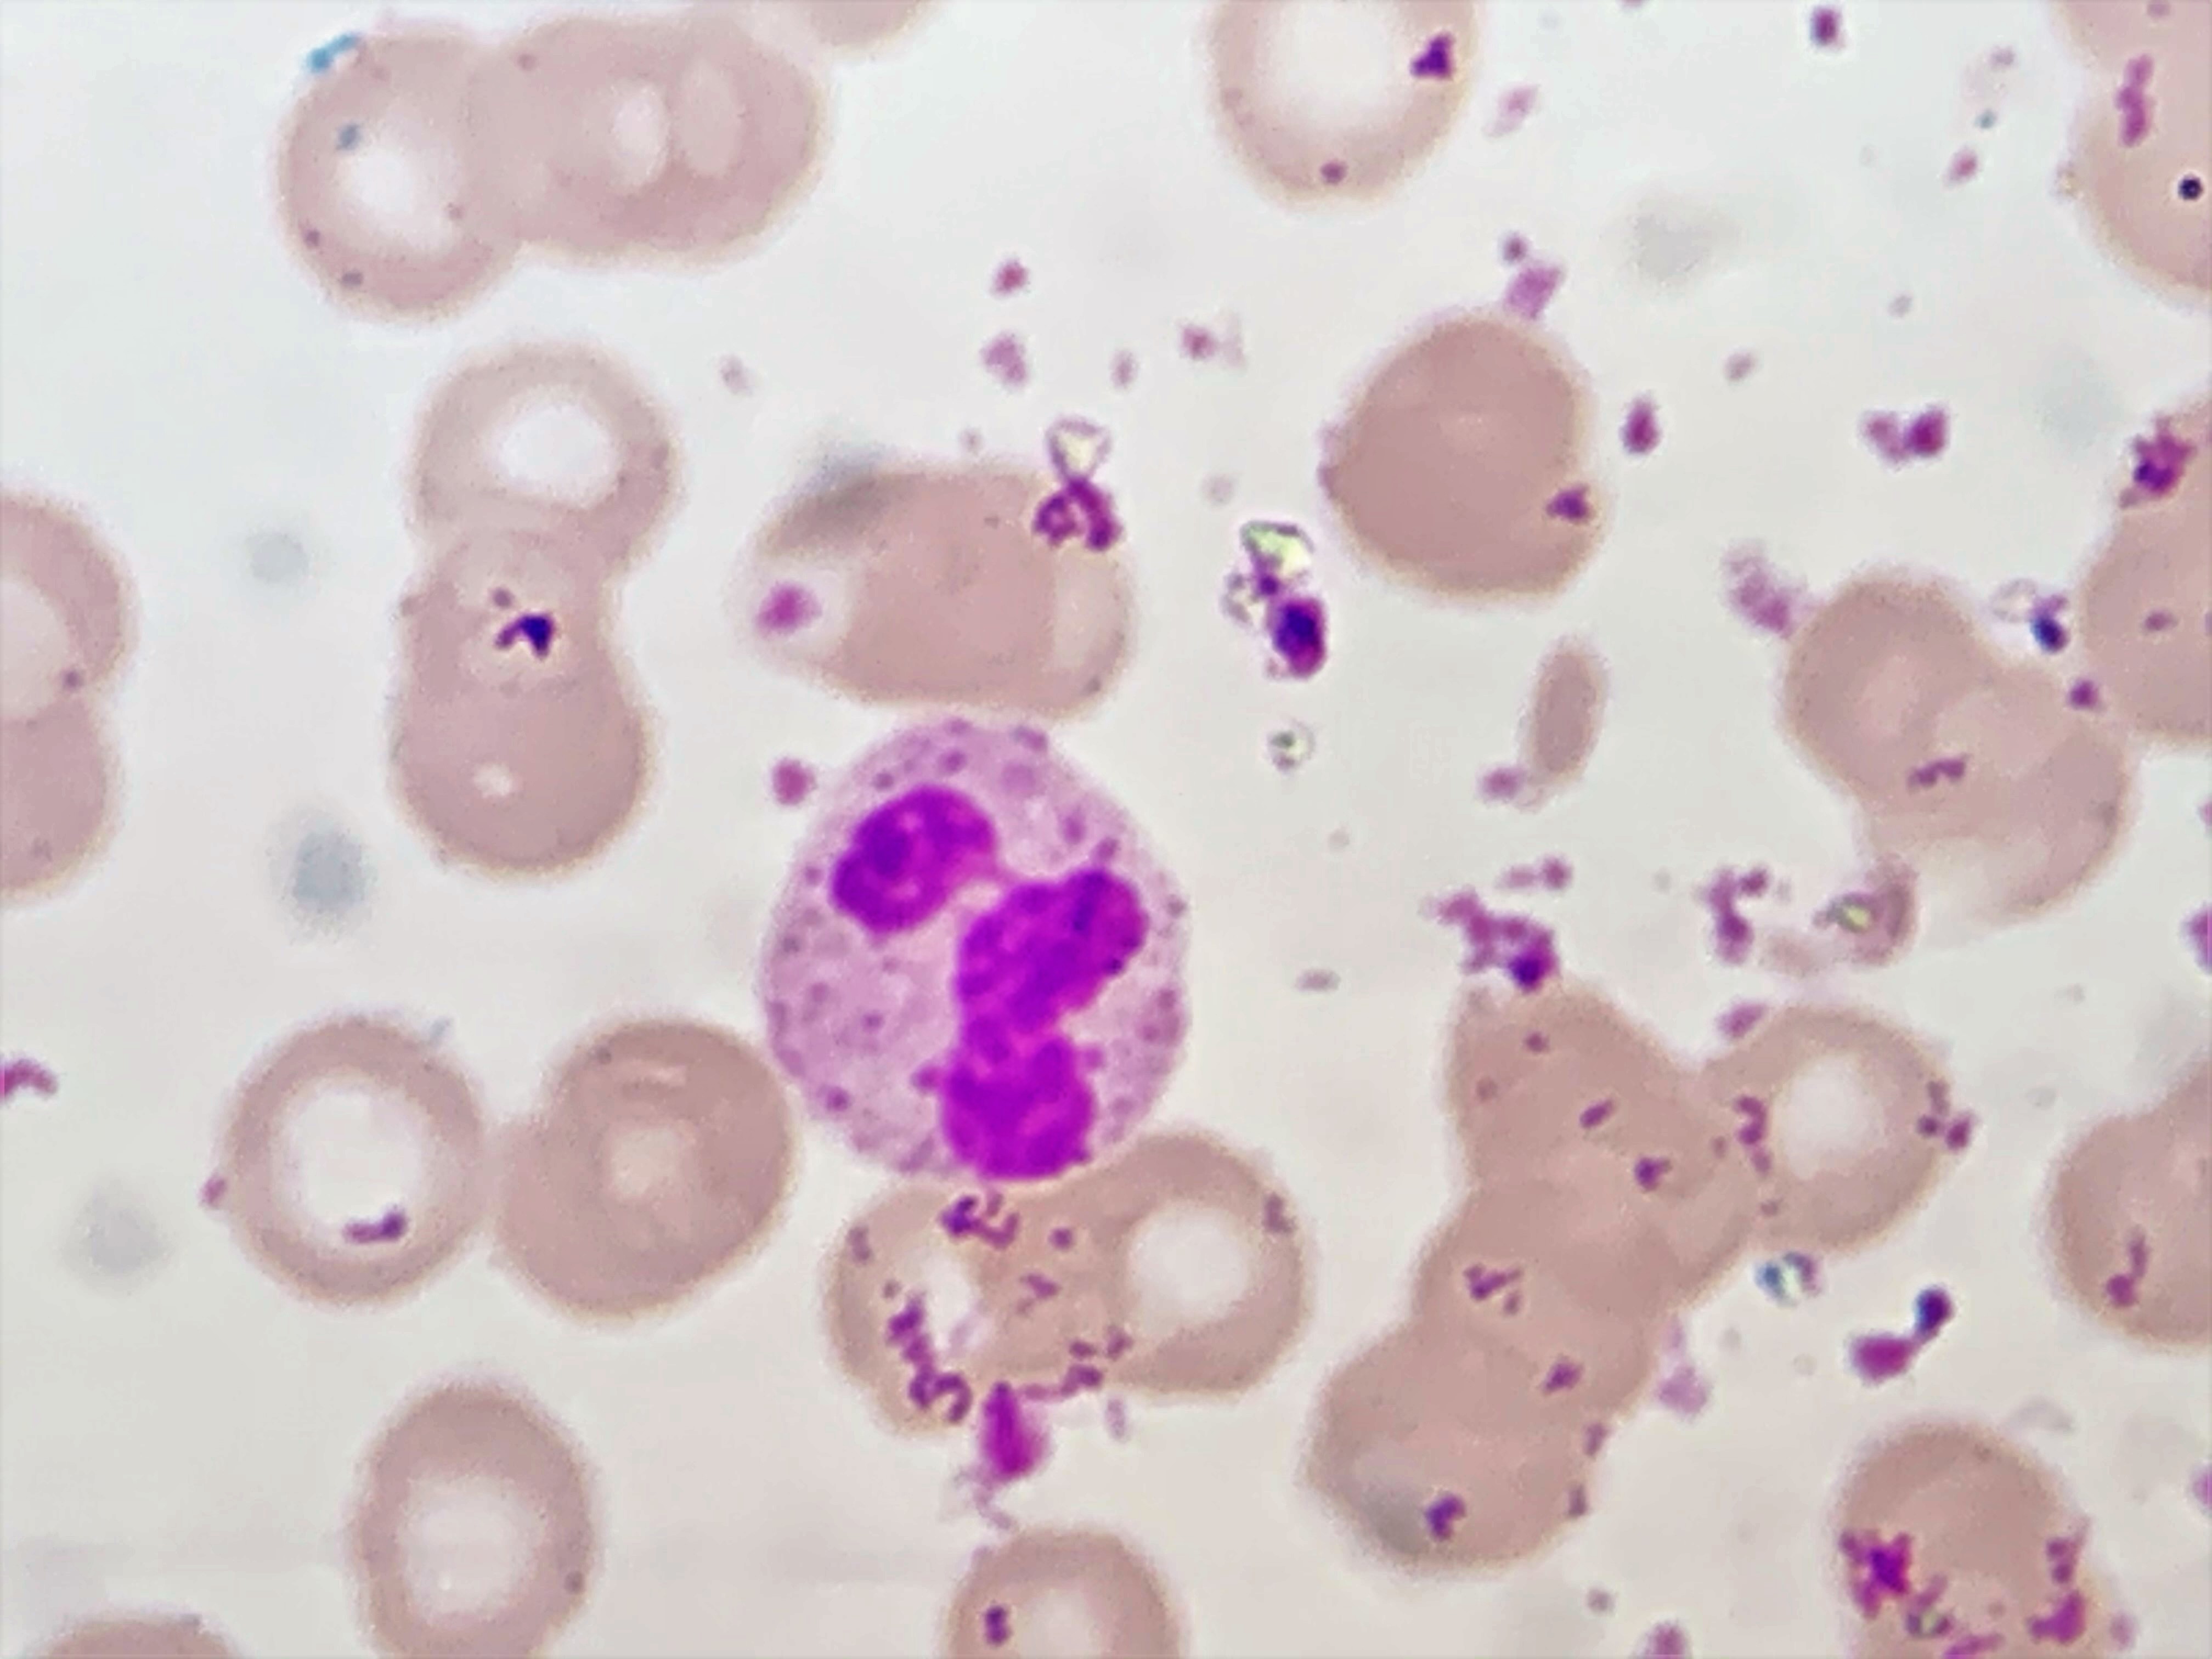
Cell type: NEUTROPHILS